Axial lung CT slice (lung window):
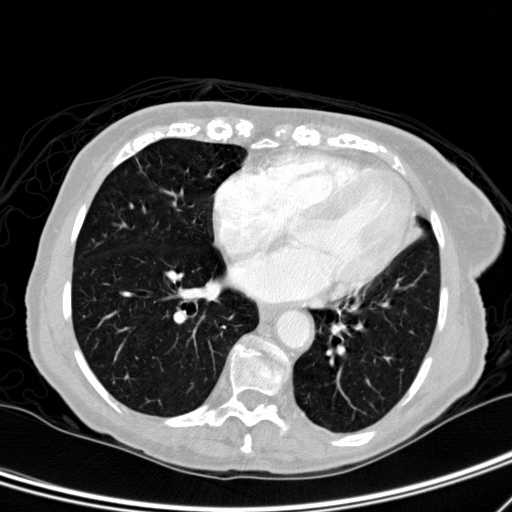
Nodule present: no